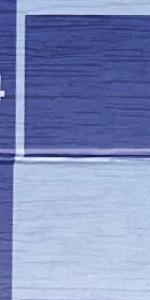
Label: Empty